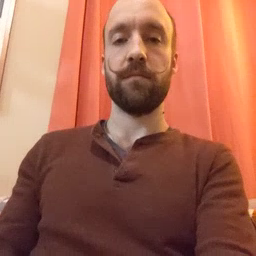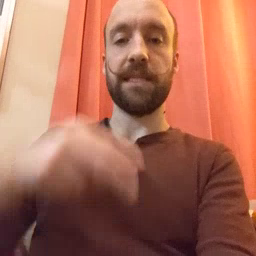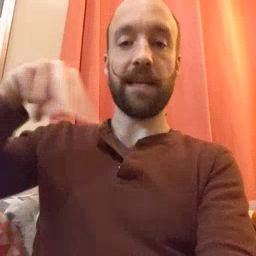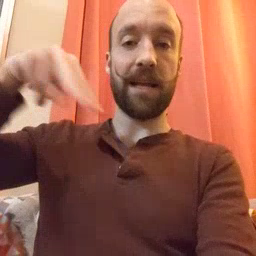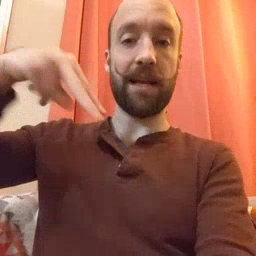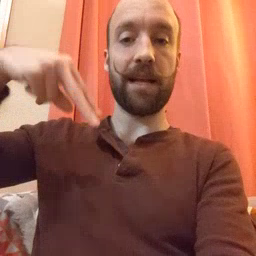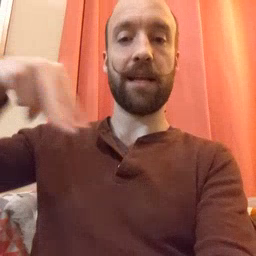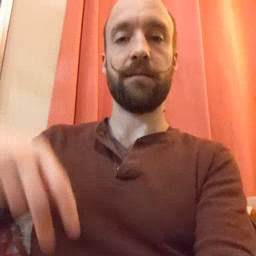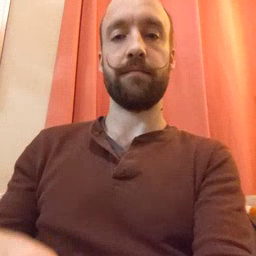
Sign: dance